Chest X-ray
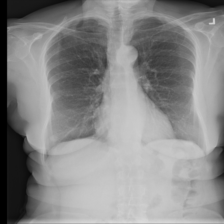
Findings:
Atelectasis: negative
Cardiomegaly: negative
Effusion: negative
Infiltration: negative
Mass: negative
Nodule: negative
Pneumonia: negative
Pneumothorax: negative
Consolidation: negative
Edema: negative
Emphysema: negative
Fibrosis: negative
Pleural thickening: negative
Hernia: negative